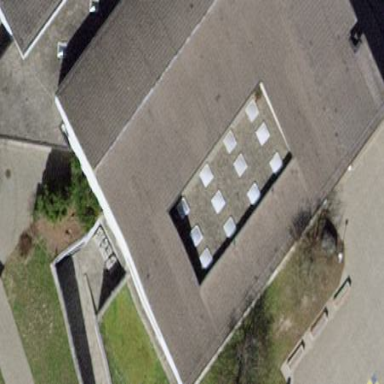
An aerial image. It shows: Building with flat dark gray roof.